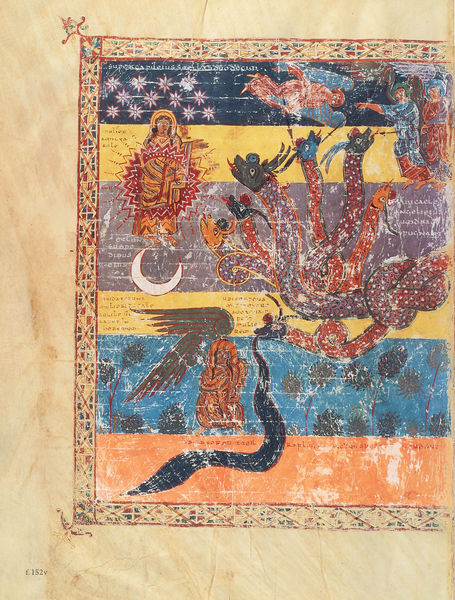
Titel: Beatus-Manuskript
Künstler: Magius
Institution: New York, Pierpont Morgan Library
Schlagwörter: blau, gemälde, wand, bibel, rahmen, sonne, pflanzen, engel, mond, buch, druck, sterne, seite, christus, maria, biblisch, ungeheuer, drache, bebildert